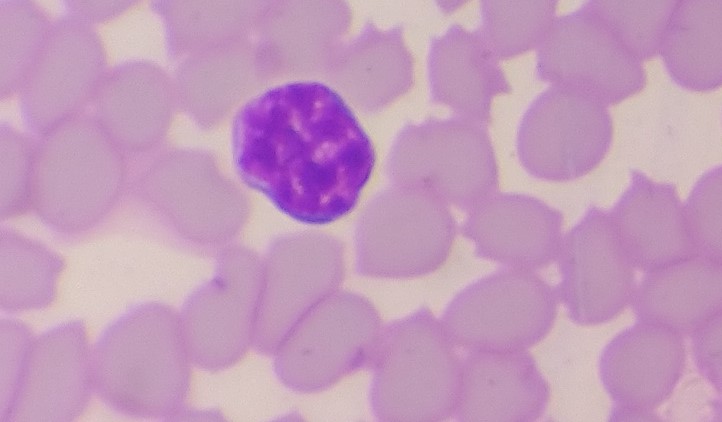
White blood cell type: Lymphocyte